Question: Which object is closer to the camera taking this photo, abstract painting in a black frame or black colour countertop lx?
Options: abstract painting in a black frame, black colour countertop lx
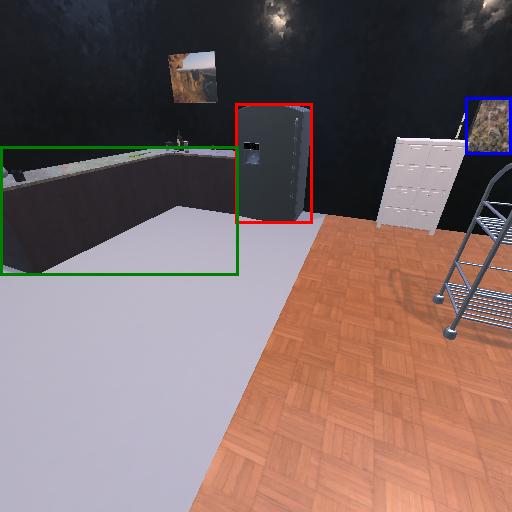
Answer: abstract painting in a black frame